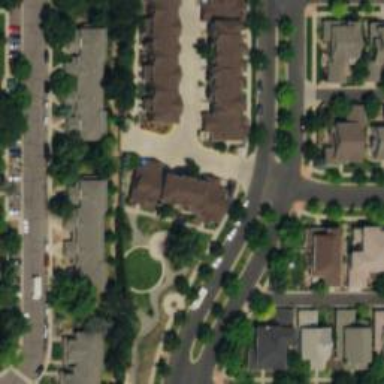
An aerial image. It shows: Living street.